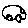
Label: car